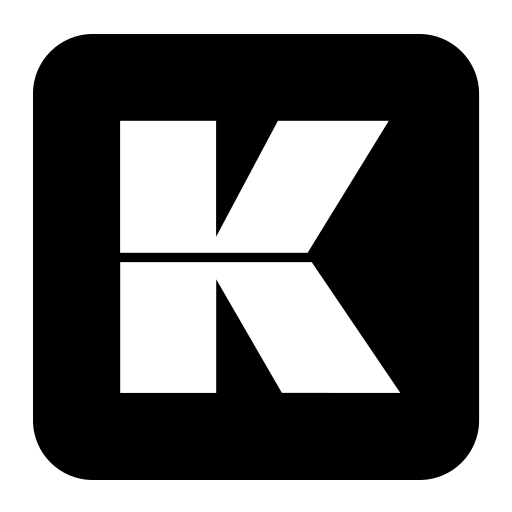
Tags: icon, FontAwesome, fa-icon, brand, korvue